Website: macys
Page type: gifting
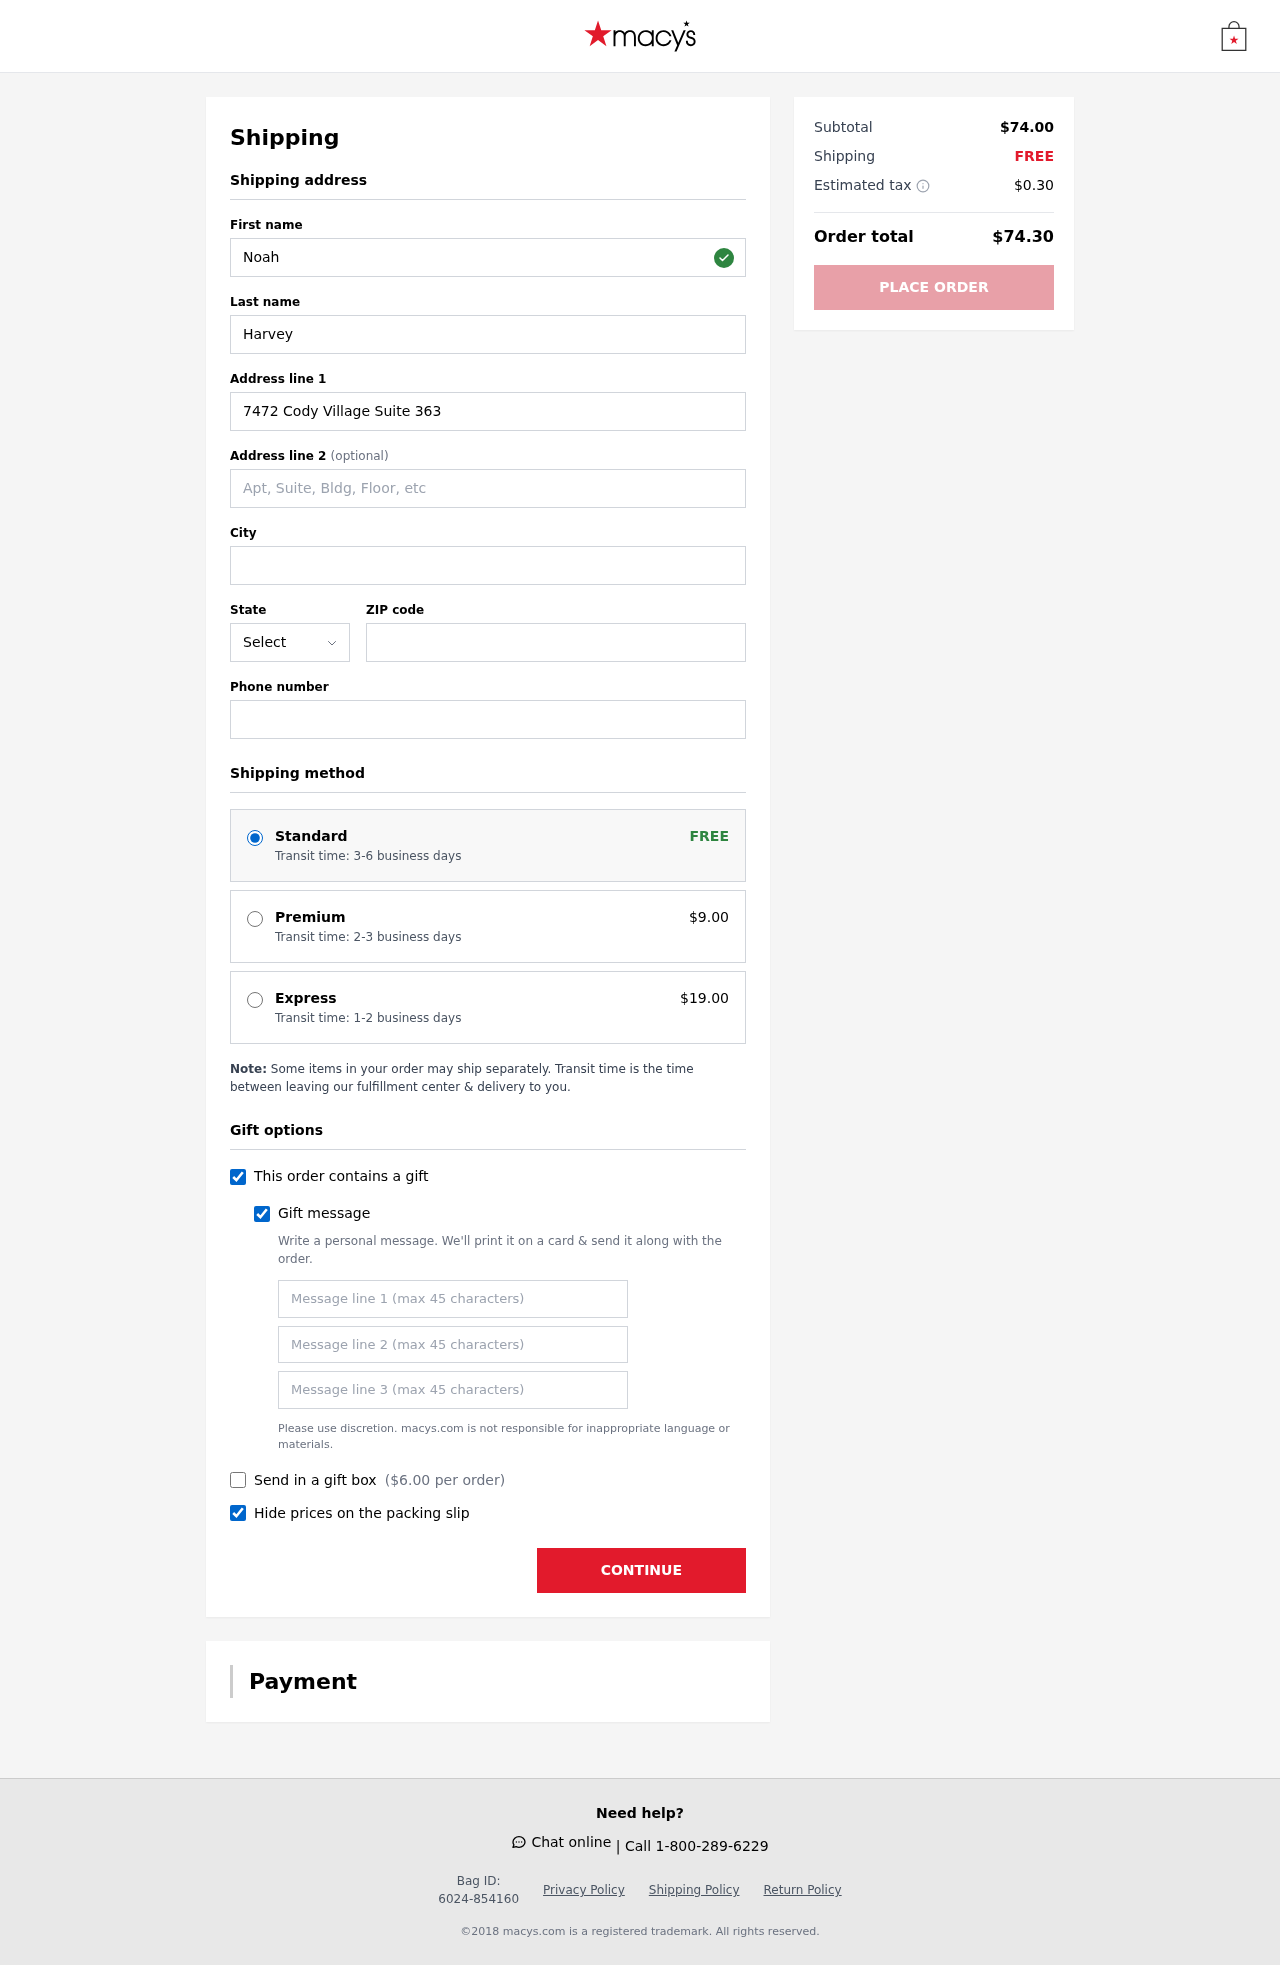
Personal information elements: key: PII_STATE_ABBR
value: IL
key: PII_FIRSTNAME
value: Noah
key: PII_LASTNAME
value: Harvey
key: PII_STREET
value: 7472 Cody Village Suite 363
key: PII_CITY
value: Tuckerfort
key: PII_POSTCODE
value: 14685
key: PII_PHONE
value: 3358743518
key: PII_GIFT_MESSAGE
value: Hey Frank, I remember you mentioning how much you needed a solid pair for your runs, so I thought these might give you the boost you're looking for. Can't wait to see you hit the pavement in style! Cheers to many miles ahead!  Noah
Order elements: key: ORDER_SHIPPING_STANDARD
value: Transit time: 3-6 business days
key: ORDER_SHIPPING_PREMIUM
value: Transit time: 2-3 business days
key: ORDER_SHIPPING_PREMIUM_PRICE
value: $9.00
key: ORDER_SHIPPING_EXPRESS
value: Transit time: 1-2 business days
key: ORDER_SHIPPING_EXPRESS_PRICE
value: $19.00
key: ORDER_GIFT_BOX_PRICE
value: $6.00
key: ORDER_SUBTOTAL
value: $74.00
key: ORDER_SHIPPING_COST
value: FREE
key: ORDER_TAX
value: $0.30
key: ORDER_TOTAL
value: $74.30